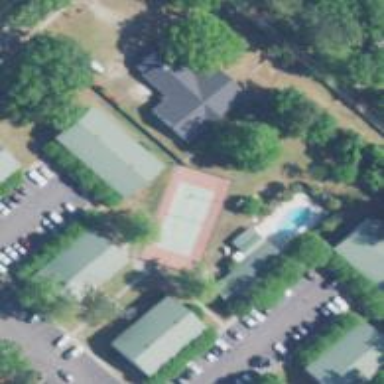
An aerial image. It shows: Tennis court on pitch designated for leisure land.